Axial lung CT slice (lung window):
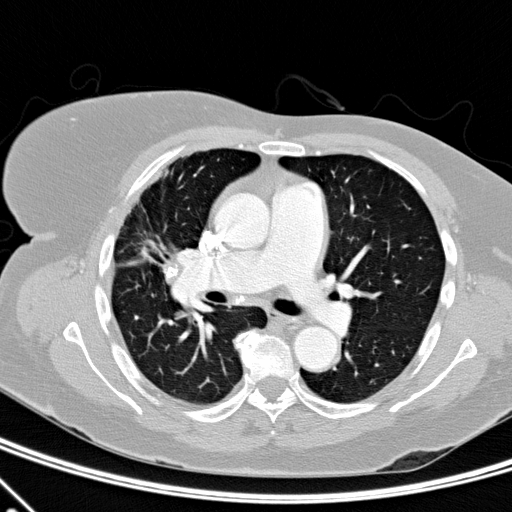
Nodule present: no